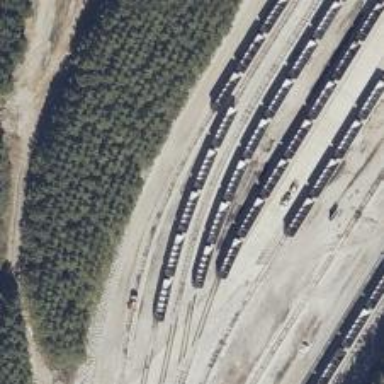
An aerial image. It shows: Railway siding for service.